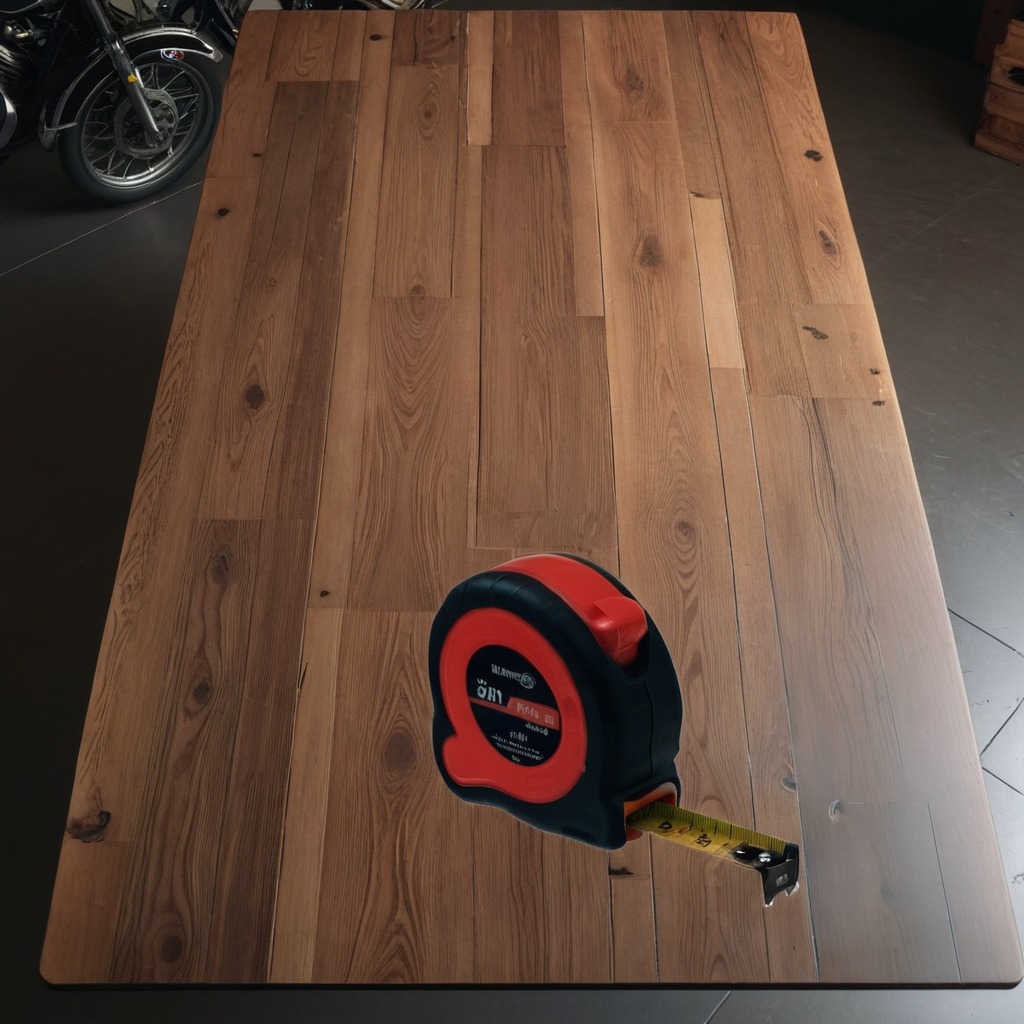
A measuring tape is lying on an oil-spilled wooden table in a vintage motorcycle garage.